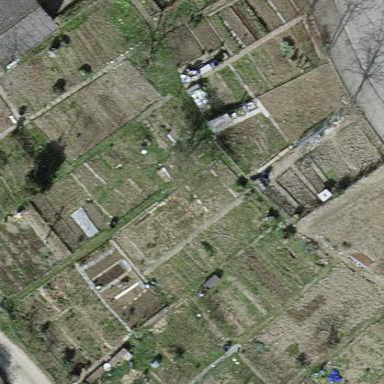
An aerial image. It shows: Area designated for allotments.